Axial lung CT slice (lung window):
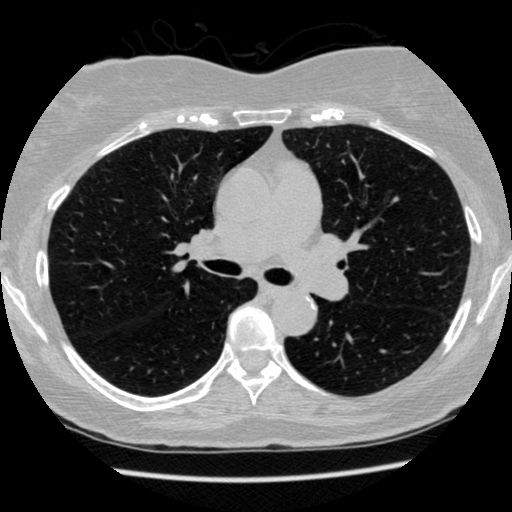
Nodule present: no